Question: I am having weird problem here. I think that order calculations are not correct when I have an order with discount.

As I can tell the problem is with Grand Total(Excl.Tax) which is calculated wrong. But I am not sure how this should be calculated - I know that Subtotal is okay (299 + 549 = 848), Shipping is 159, Discount 500. I am not sure about the total tax field and Grand total (excl tax). Any advices? If someone could help me out, how this should be calculated, that would be great! Thanks!
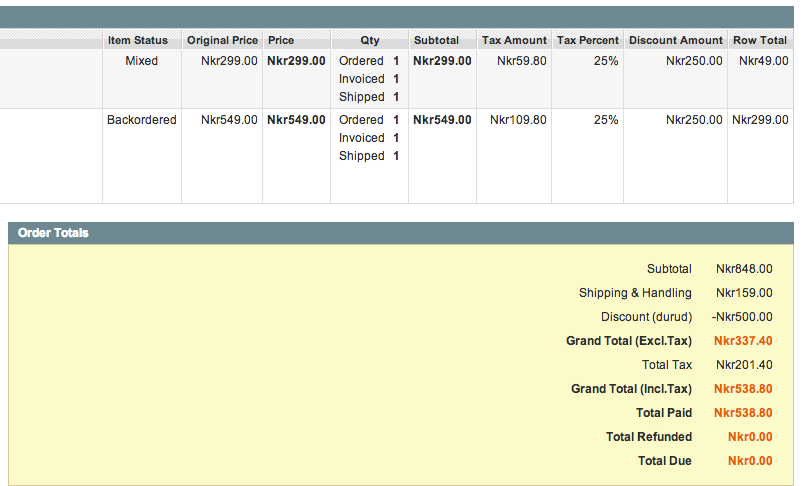
Answer: everytime a calculation is perfect from magento but due to some setting from admin our mind set will go in wrong way
there are various setting from admin to check and satisfied our mind to accept that the calculation is correct, no worries here i am giving you very useful link to check whether a calculation is perfect or not
<URL>
just go to 'System > Configuration > Sales > Tax > Calculation Settings'